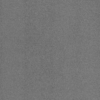
Label: dusty